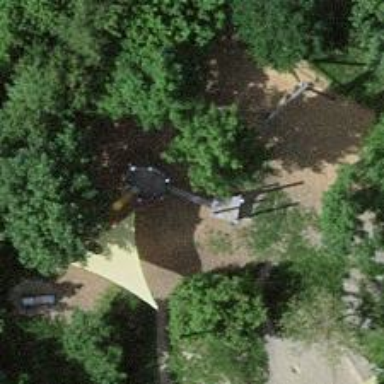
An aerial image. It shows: Playground structure.